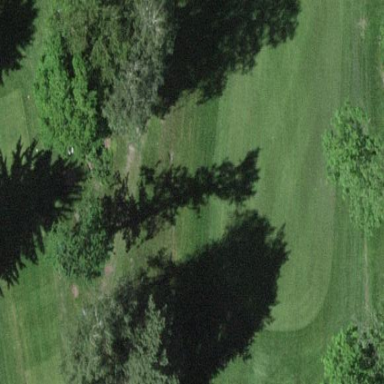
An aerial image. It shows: Golf fairway surrounded by grass.